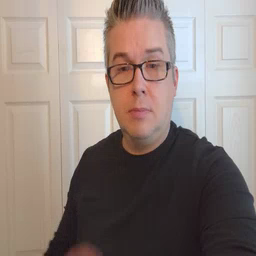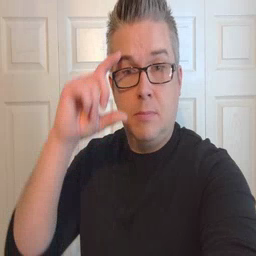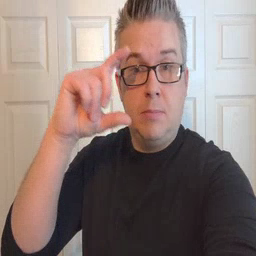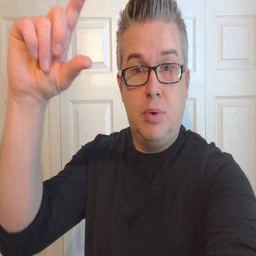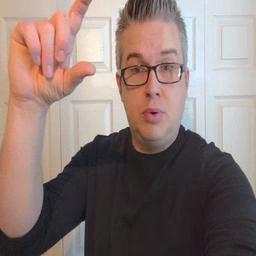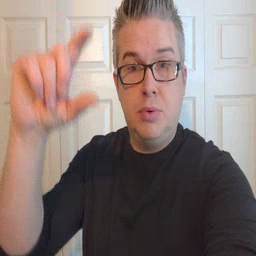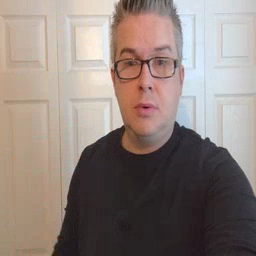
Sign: moon